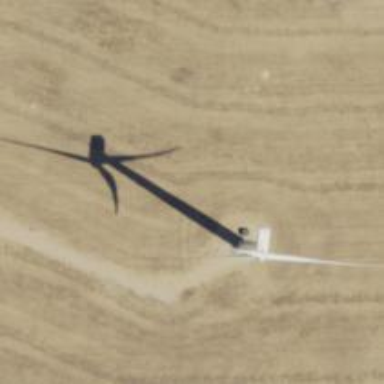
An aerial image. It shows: Wind generator powered by wind. The generator type is horizontal axis and it uses wind turbines.